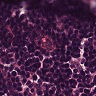
Metastatic tissue present: no